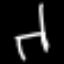
Label: chair